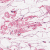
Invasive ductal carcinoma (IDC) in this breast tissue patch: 0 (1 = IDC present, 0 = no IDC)